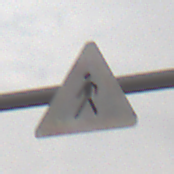
Verkehrszeichen: FussgaengerRechts
Umgebung: Outdoor, Nature
Tageszeit: MorningAfternoon
Wetter: Overcast
Licht: Natural
Jahreszeit: NotSpecified
Kontrast: LowContrast